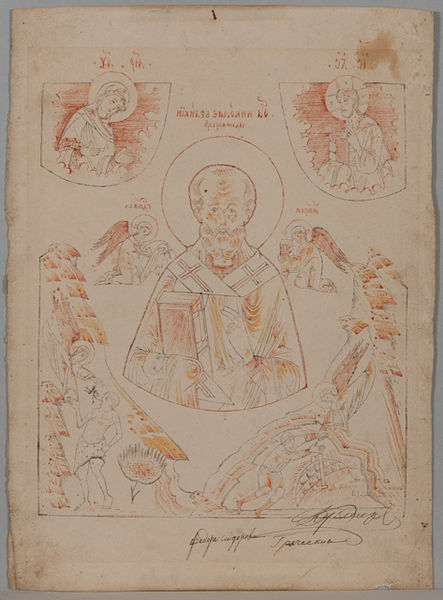
Titel: Saint Nicholas with Christ, Theotokos, etc. from an Icon Pattern Book, Saint Nicholas with Christ, Theotokos, etc. from an Icon Pattern Book
Standort: Amherst (Massachusetts, USA)
Institution: Mead Art Museum, Amherst College
Schlagwörter: church, men, people, pope, priest, red, religious, white, black, robe, print, brown, hand, angel, angels, heaven, hell, man, rock, rocks, landscape, mountain, orange, river, stream, drawing, paper, animals, etching, illustration, sketch, beard, saint, story, cross, pen, wings, virgin, rot, ink, jesus, prayer, signature, pencil, medieval, draw, religion, fingers, god, book, christ, crucifix, pale, mittelalter, christian, joseph, mary, christianity, saints, bible, blessing, narrative, biblical, pray, wing, adam, praying, zeichnung, russian, text, words, orthodox, manuscript, halo, papst, icon, holy, catholic, virgin mary, michael, apostel, evangelist, pabst, mountin, corners, sints, priets, creation, mother of god, parchment, parchmnet, while, elightenment, no color, kain, abel, rivers, halo's, deawing, chatholic, apostels